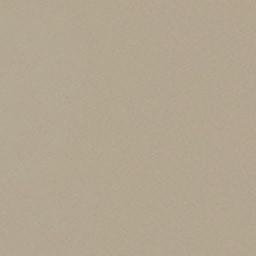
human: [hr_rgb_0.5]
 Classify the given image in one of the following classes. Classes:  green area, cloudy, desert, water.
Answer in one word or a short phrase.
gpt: desert